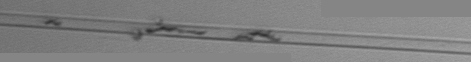
Label: Rhizosolenia